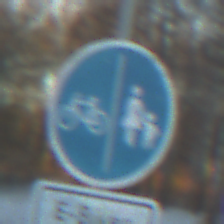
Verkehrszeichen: GetrennterRadUndGehwegRadwegLinks
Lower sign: BesondereFahrzeugeUndTransportgueter13
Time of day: SunriseSunset
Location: Outdoor (Nature)
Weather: Clear
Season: Winter
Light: Natural